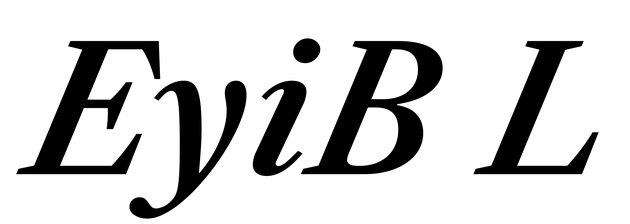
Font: LibreCaslonText-Italic_SemiBold_Italic